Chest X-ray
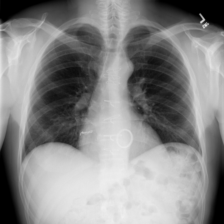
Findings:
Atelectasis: negative
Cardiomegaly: negative
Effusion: negative
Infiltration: negative
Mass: negative
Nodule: negative
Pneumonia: negative
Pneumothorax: negative
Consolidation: negative
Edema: negative
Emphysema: negative
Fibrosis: negative
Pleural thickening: negative
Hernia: negative